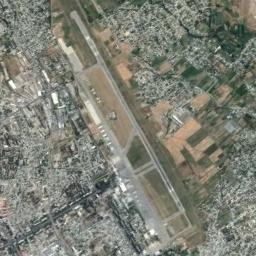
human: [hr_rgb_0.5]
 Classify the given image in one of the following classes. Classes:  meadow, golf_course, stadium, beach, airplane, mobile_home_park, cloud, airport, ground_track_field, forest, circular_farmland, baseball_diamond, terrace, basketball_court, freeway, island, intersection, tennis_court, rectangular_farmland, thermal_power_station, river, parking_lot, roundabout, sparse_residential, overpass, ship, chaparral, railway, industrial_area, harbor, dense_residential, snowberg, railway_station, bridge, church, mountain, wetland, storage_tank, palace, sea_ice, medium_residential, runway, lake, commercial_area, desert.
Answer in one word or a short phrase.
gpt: airport